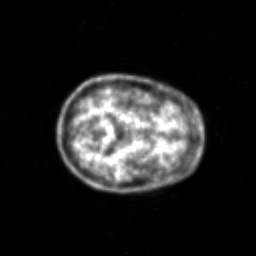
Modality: PET
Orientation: axial
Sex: female
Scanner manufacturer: siemens